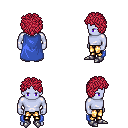
a pixel art fantasy rpg character, male body template, dark elf, purple skin, blue cape, gold greaves, ruby red curly afro hairstyle, metal boots, four views (front, back, left, right), 2x2 character sprite sheet, small pixel art, hard edges, no anti-aliasing